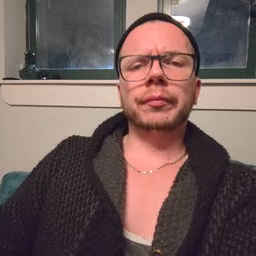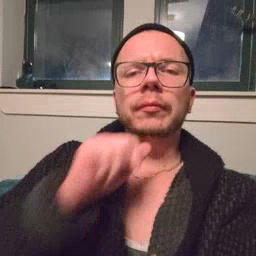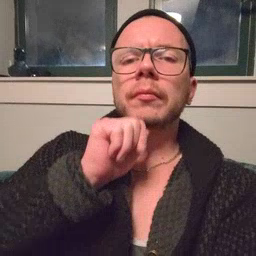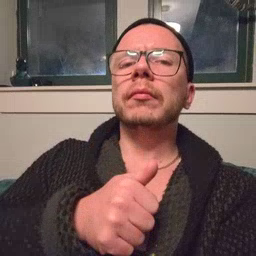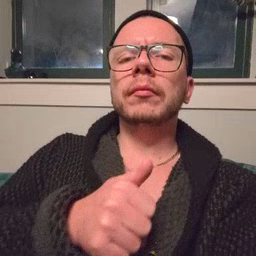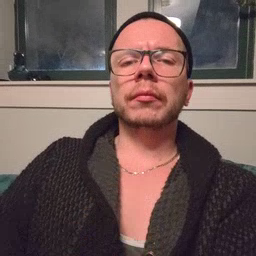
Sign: not